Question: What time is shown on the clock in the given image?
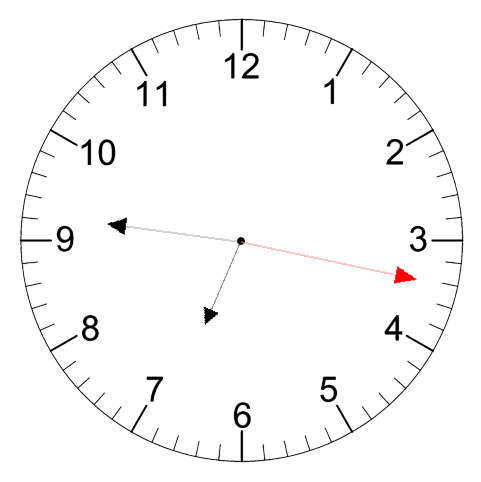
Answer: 06:46:17